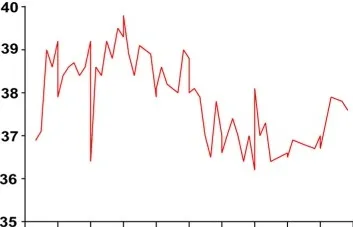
Trends of serum cytokines, body temperature, and major blood biochemical indexes after CART123 infusion. (B) Changes in body temperature after CART123 infusion.
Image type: pathology (masson_trichrome)